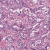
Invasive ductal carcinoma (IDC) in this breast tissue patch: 1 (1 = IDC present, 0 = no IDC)